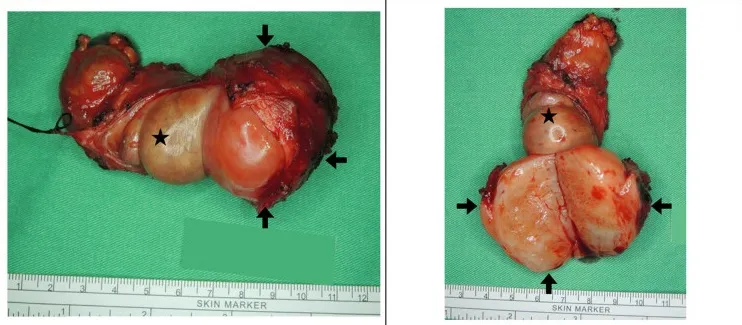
A white, grayish, well-circumscribed, solid tumor (4 x 3.5 cm) adherent to atrophic testis and epididymis (arrow: tumor; star: testis).
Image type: medical_photograph (other_medical_photograph)